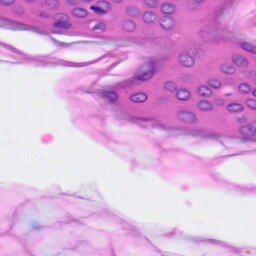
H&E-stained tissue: Skin